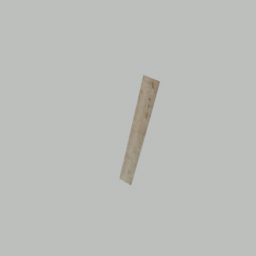
Label: architecture